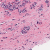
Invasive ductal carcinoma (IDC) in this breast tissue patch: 1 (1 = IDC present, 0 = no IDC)